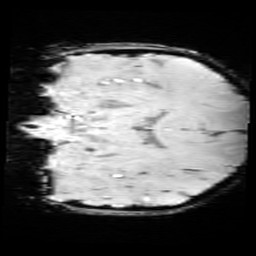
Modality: SWI
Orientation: coronal
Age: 12
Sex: male
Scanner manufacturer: siemens
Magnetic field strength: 3 T
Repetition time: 0.027 s
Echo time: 0.02 s